Question: I am using 'TextInputLayout' with the .
I set the value of the 'EditText' programmatically, and when the screen appears, I can see that the hint of the 'TextInputLayout' overlaps the text inside, before moving in the floating position.
Here a simple layout:
'''
<android.support.design.widget.TextInputLayout
android:layout_width="match_parent"
android:layout_height="wrap_content">
<EditText
android:id="@+id/editText1"
android:layout_width="match_parent"
android:layout_height="wrap_content"
android:hint="hint1" />
</android.support.design.widget.TextInputLayout>
'''
In my 'Activity':
'''
@Override
protected void onCreate(Bundle savedInstanceState) {
super.onCreate(savedInstanceState);
setContentView(R.layout.activity_test);
EditText e1 = (EditText) findViewById(R.id.editText1);
e1.setText("TEXT TEST 1");
}
'''
Does anyone know a workaround?

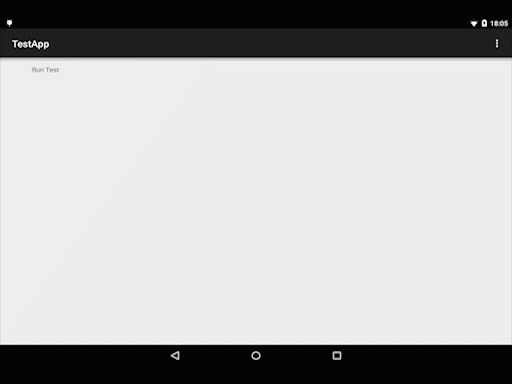
Answer: Currently the only way to avoid this behavior is to add the 'EditText' programmatically.
1. Create a TextInputLayout without the EditText. Programmatically or via XML inflation - doesn't matter, but it has to be empty.
2. Create the EditText and set its text to whatever you need.
3. Add the EditTExt to the TextInputLayout.
Here's an example:
'''
TextInputLayout til = (TextInputLayout) findViewById(R.id.til);
til.setHint(R.string.hint);
EditText et = new EditText(getContext());
et.setText(value);
til.addView(et);
'''
:
Just use the <URL>:
'''
textInputLayout.setHintAnimationEnabled(boolean)
'''
Here the issue on <URL>.